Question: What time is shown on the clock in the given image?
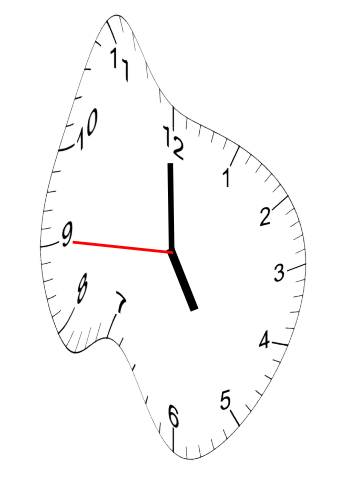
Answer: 04:59:45